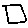
Label: square